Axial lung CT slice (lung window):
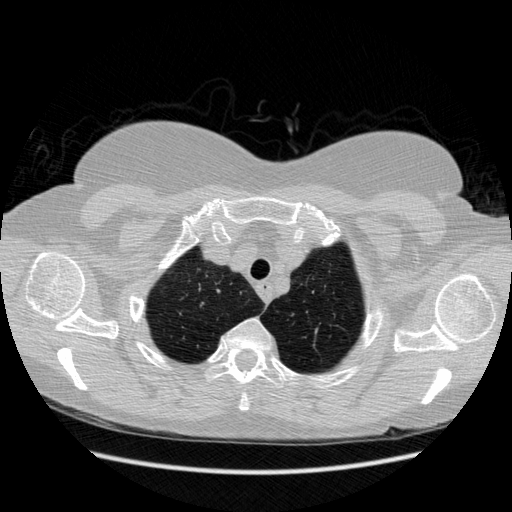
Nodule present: no